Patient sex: M
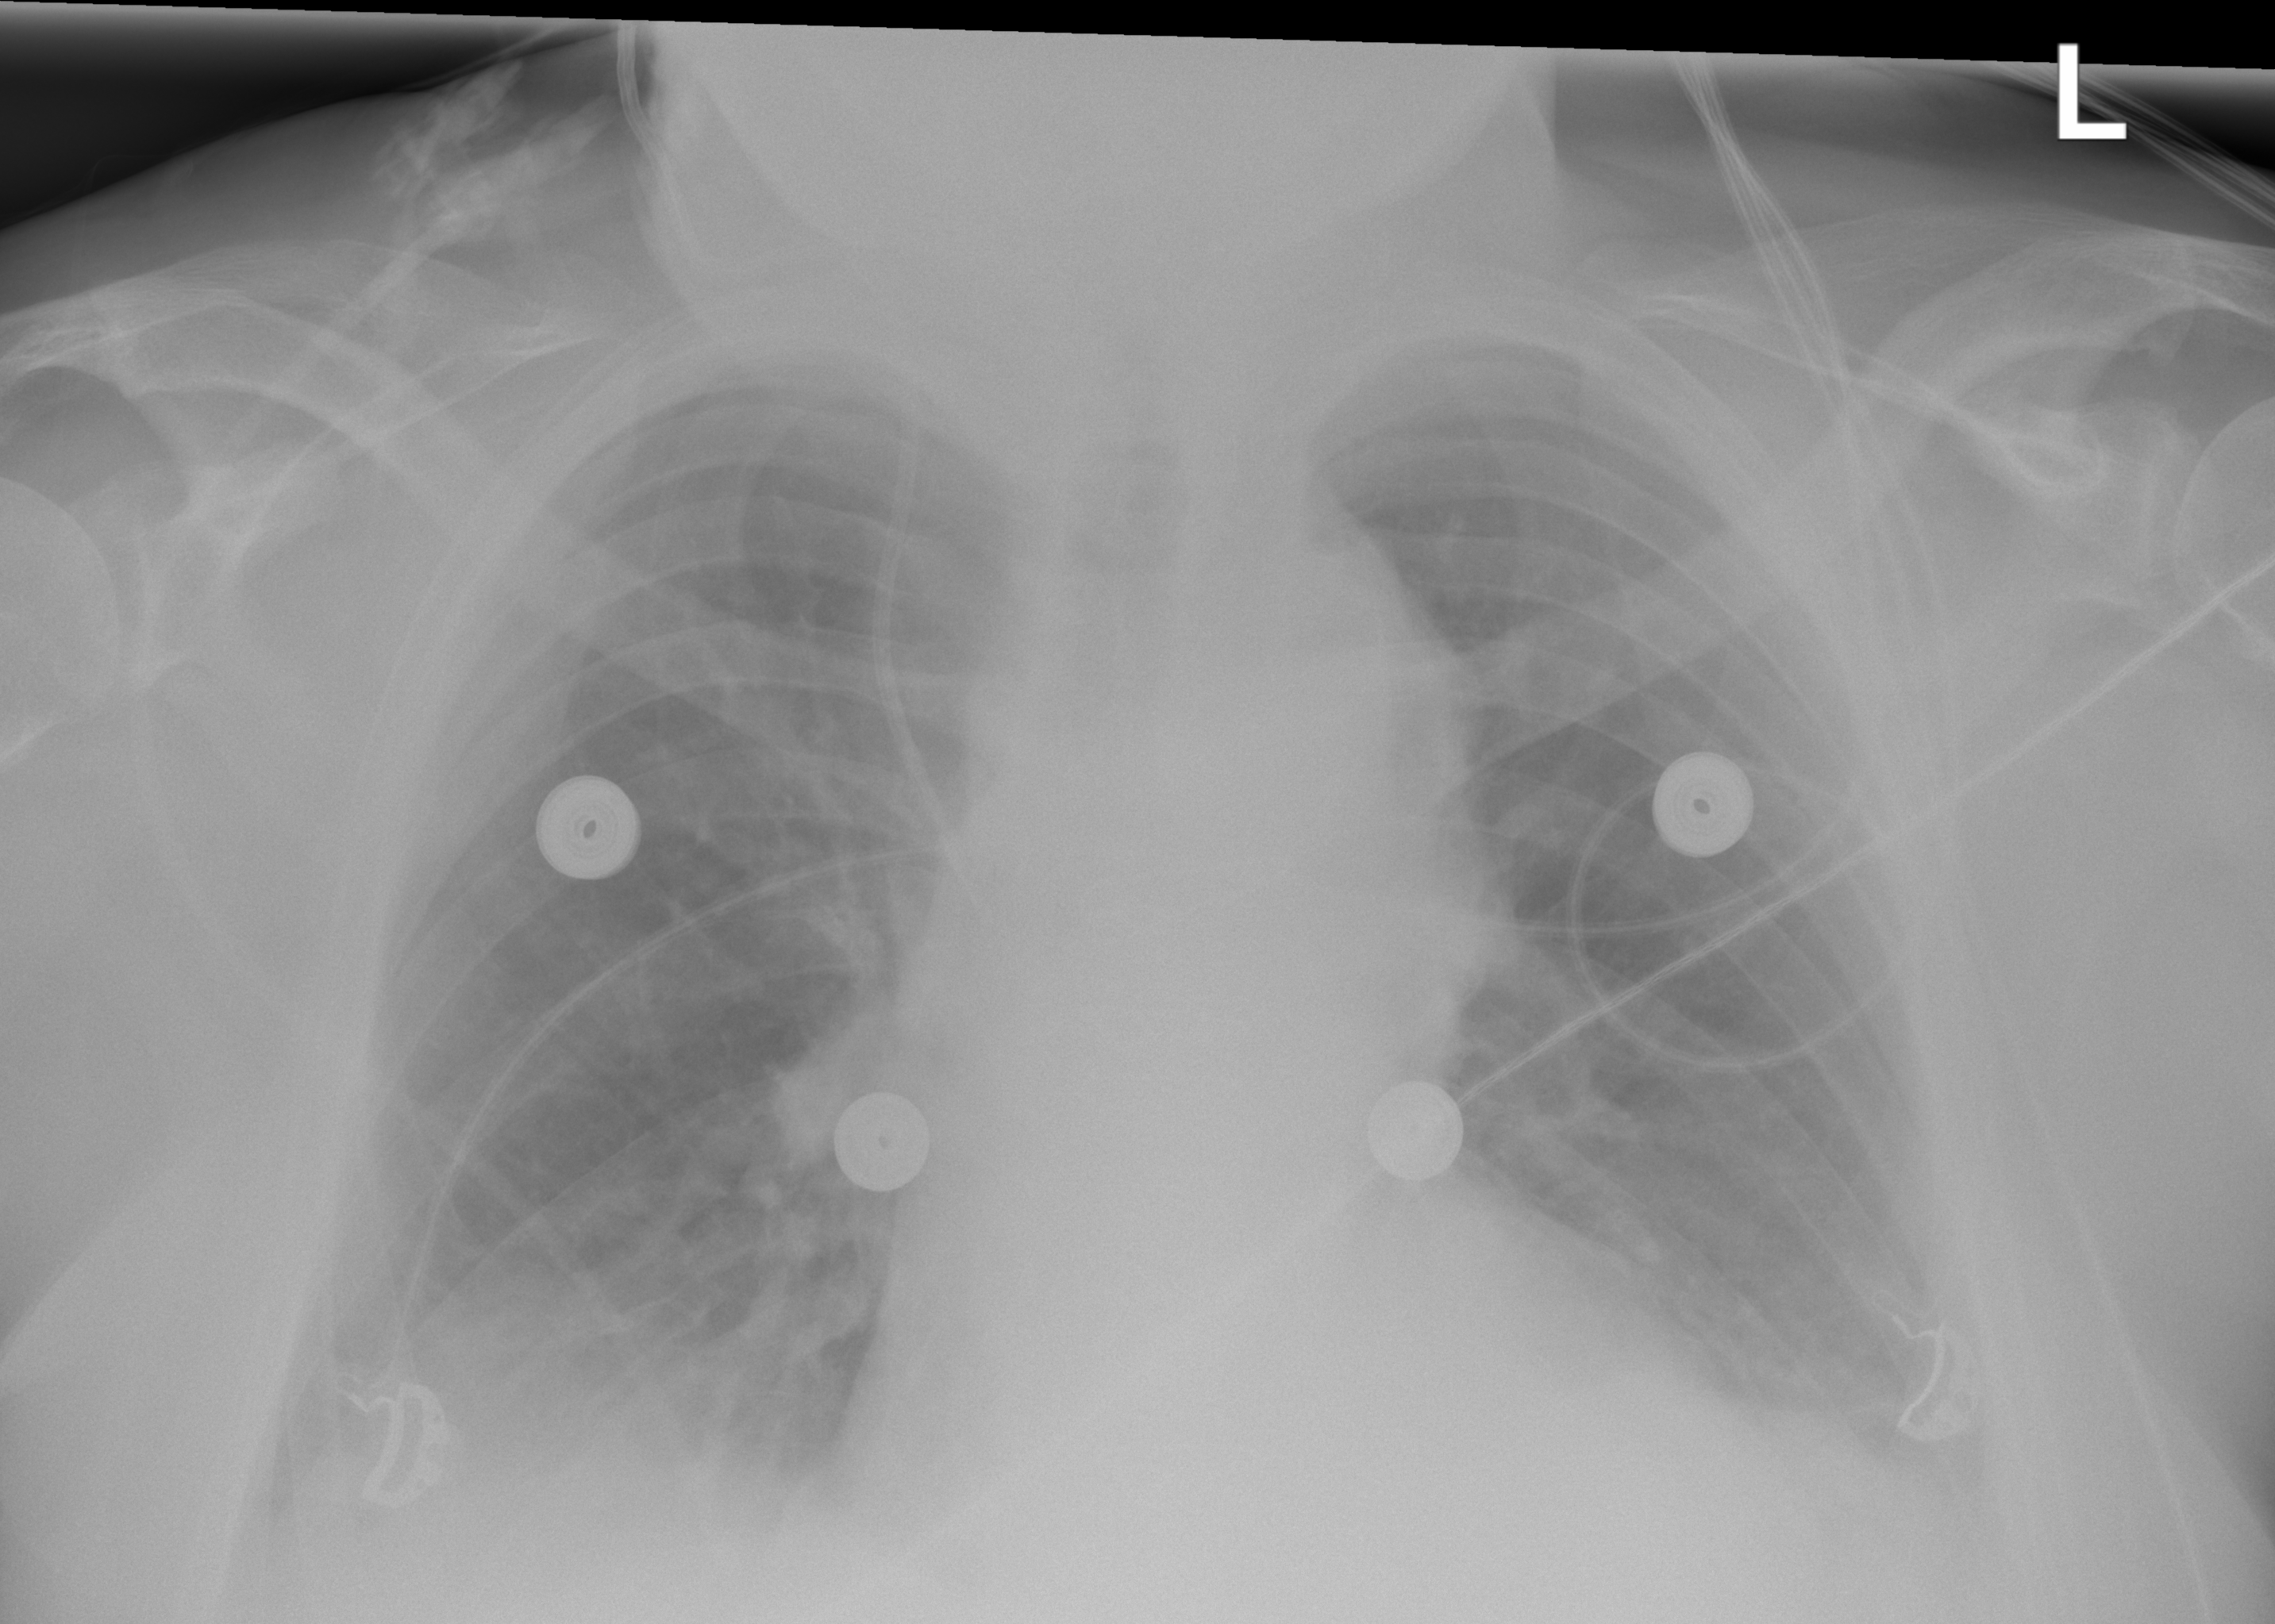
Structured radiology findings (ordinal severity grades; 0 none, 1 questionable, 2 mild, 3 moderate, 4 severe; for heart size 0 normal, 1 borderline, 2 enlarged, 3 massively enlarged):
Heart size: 2
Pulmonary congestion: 2
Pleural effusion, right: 2
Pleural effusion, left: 2
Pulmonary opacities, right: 0
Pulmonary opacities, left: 0
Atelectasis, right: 2
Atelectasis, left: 2